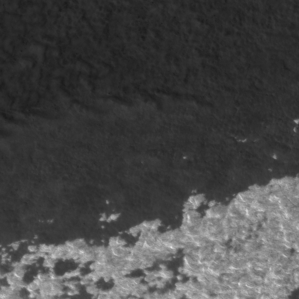
Label: non_frost